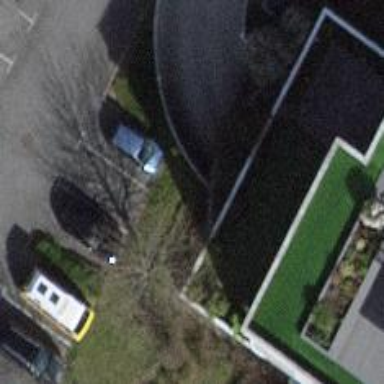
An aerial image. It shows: Parking entrance.